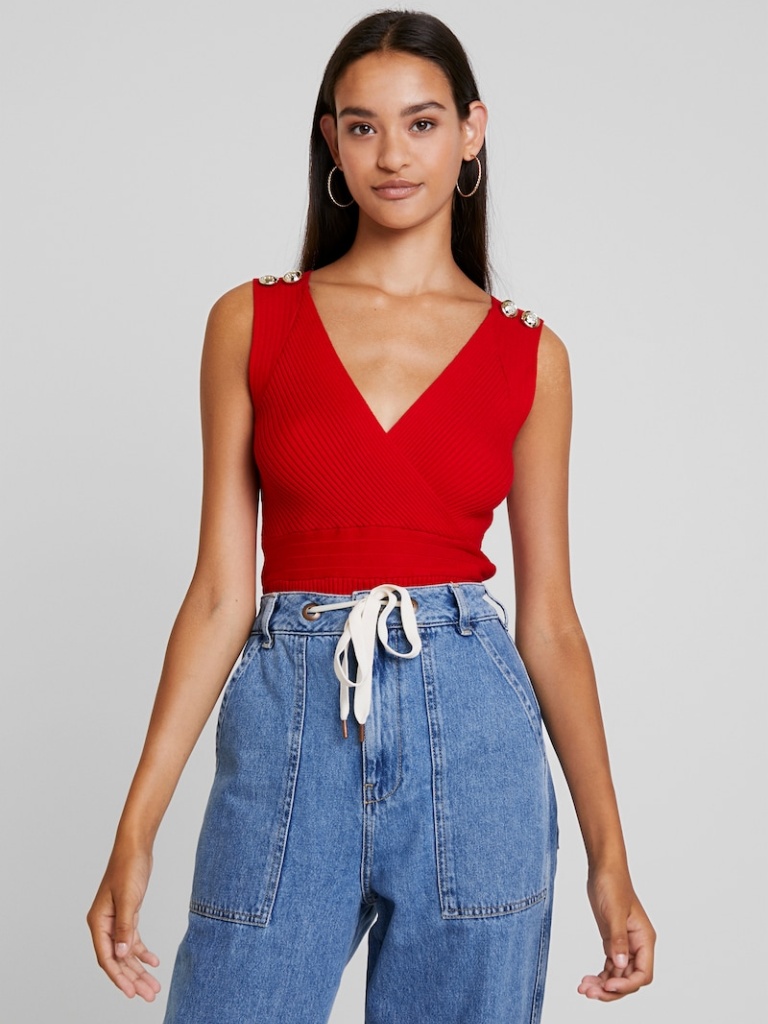
knit tight sleeveless waist length Fully Tucked in v-neck sweater